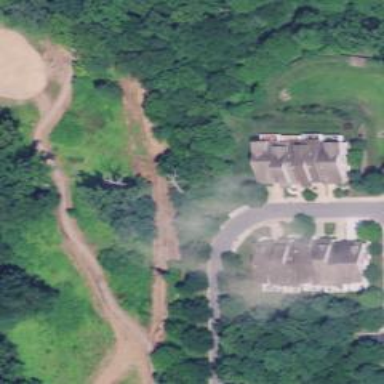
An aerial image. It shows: Service road used as golf cart path.